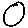
Label: circle